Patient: sex M, age 55
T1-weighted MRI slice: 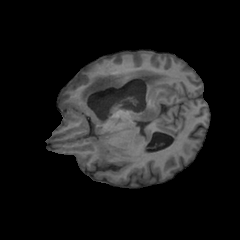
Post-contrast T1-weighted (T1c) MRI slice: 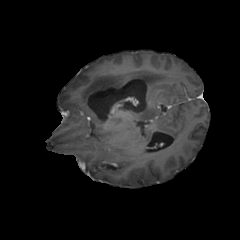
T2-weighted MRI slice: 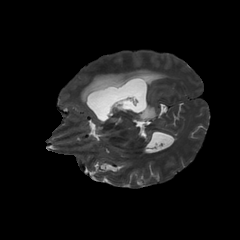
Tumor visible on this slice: yes
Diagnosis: Glioblastoma, IDH-wildtype
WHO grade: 4